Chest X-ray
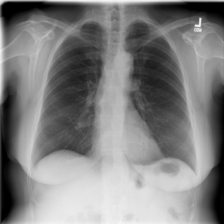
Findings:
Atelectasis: negative
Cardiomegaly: negative
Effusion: negative
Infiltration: negative
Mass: negative
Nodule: negative
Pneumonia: negative
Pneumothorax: negative
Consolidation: negative
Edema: negative
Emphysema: negative
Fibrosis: negative
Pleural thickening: negative
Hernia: negative